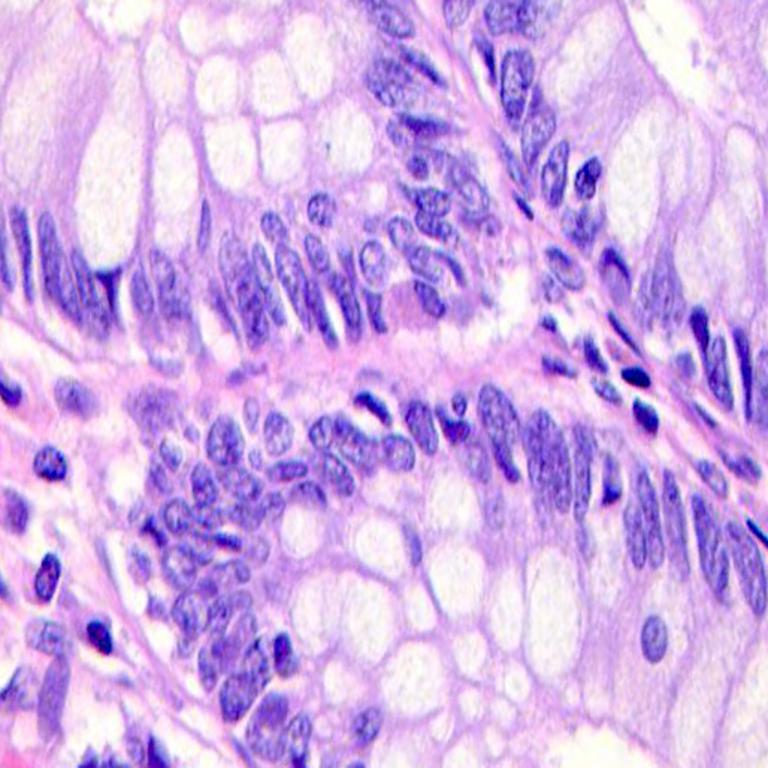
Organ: colon
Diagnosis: benign